Question: I embedded a opentype font with @font-face. Works fine, but the bbox or descent (or baseline/descent line?) is wrong on certain browsers/OSs. The problem is e.g. on a Mac the bbox is not right, that means to center the text in it's bbox I have to set a padding to the paragraph. I guess the font was created on Windows and was not tested on Linux and OS X, and the font rendering engines in these OSs work diffrently.
Any idea how to solve withs problem?
Screenshot of the font in Windows, Linux and Mac. Form top to bottom: Ubuntu Firefox 3, Chromium, Windows XP Firefox 3/Chrome, Mac OS X Safari 5/Firefox 4 Beta 8.

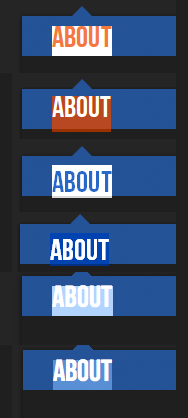
Answer: The same happened to me and the problem was introduced when converting the font to woff, eot, etc using <URL>.
The option "Fix Vertical Metrics" actually ruined the font height. Unchecking this option solved the problem.